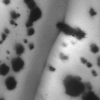
Label: not_dusty